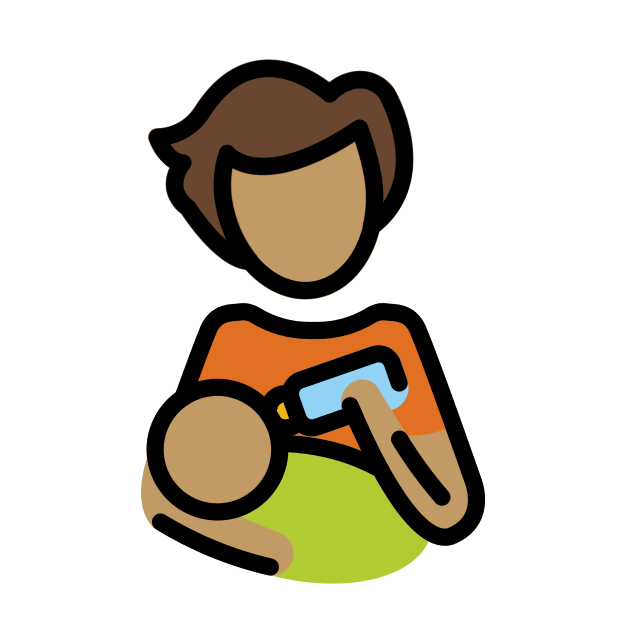
person feeding baby: medium skin tone